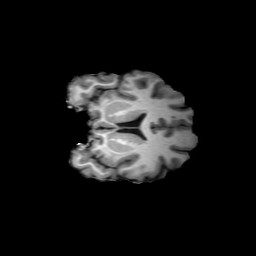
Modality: T1w
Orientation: coronal
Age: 46
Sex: female
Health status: ill